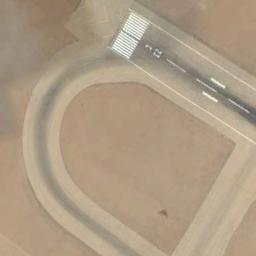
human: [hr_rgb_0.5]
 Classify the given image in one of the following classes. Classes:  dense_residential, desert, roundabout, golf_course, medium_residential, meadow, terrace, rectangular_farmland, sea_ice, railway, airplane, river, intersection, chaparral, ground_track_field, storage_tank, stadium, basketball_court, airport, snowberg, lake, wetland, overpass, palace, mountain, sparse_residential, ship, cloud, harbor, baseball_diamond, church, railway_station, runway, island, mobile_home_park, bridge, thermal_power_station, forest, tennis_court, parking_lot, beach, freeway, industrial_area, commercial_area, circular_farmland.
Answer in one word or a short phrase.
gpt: runway